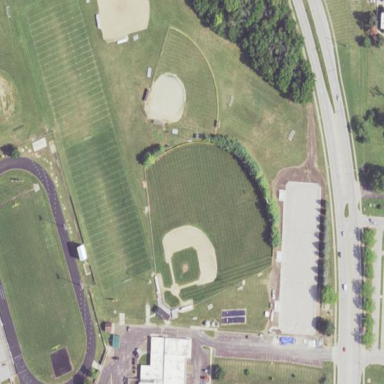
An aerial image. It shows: Baseball pitch for leisure and sports activities.